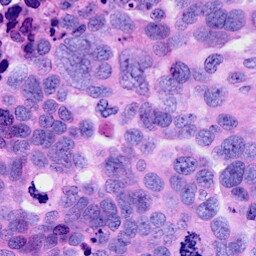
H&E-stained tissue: Ovarian